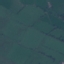
Land use / land cover: Pasture